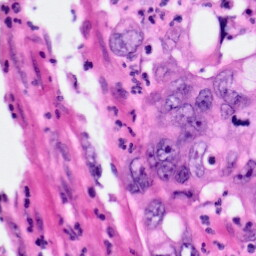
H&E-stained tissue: Pancreatic